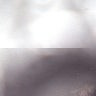
Metastatic tissue present: no